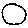
Label: circle